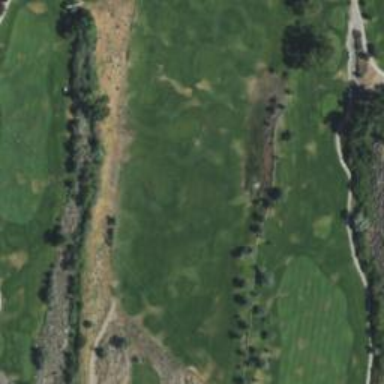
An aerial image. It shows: Driving range for golf on grass.